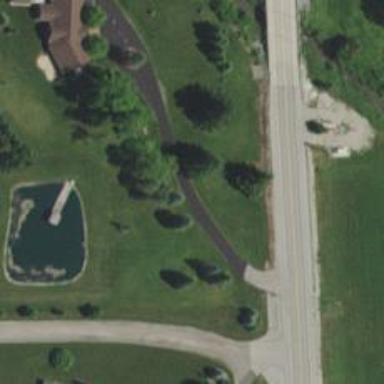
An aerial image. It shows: Driveway leading to service road.